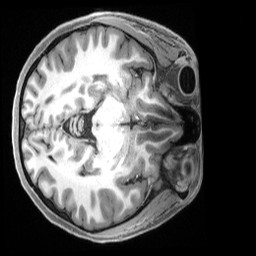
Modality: T1w
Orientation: axial
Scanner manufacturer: siemens
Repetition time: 2.5 s
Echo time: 0.00231 s